Question:
I want to create logins & users for my c#.net winforms application which uses sql server 2005 express .& upto my knowledge i have built these steps.
So , I want to ask that are these steps correct or am i making a lot of mistakes.
Also, if am missing any step then please add new steps.
Also, in the last step, what should i do, do i have to grant permissions to both ,USERS & SCHEMA, OR to only USER, OR to only SCHEMA.
I am seeking improvements in this model or a new model if anybody can provide. Would be a great help.
I want to GRANT & DENY permissions of DATABASE LEVEL such as CREATE, DROP, ALTER DATABASE ; of TABLE LEVEL such as INSERT , DELETE, ALTER, UPDATE & of COLUMN LEVEL.
Also, is creation of schema necessary?
As far as i know:
CREATION OF LOGIN is necessary
CREATION OF USER for the above created login is necessary
CREATION OF SCHEMA is or is not necessary? i don't know.
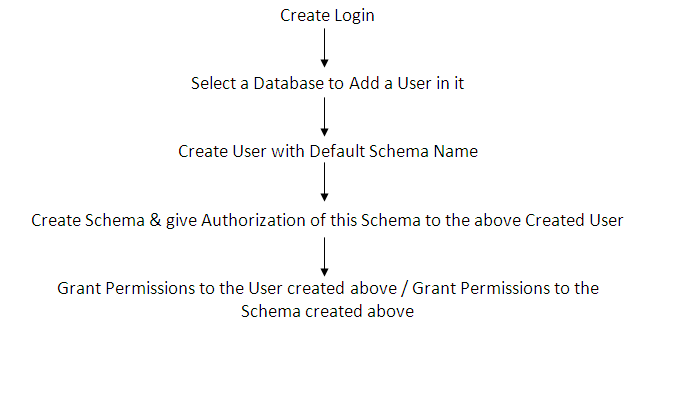
Answer: I'm changing my whole answer. I really think it's not a good idea to grant uses direct login access to your db. The DB is not the right "choke point" for permissions. Create one user with the total db permissions you will need. Then grant the users features in your application based on their role in the application (tracked in a table in your database).
There are a lot of problems with creating 1 login per user in your database. A few are 1. Maintainance nightmare 2. Now your users can log in to your db directly if they can get connected to it with Management studio or some other tool.
1. To elaborate . . . create one login for your application. Name it something like MyApplicationUser.
2. Create a table in your application to track the roles that each user could be part of. This can also track the features they are allowed to have in your application (though probably in a different table)
3. When the user starts the application, the application is opend using the same db credentials (MyApplicationUser)
4. Now you know who the user is (based on NTID, or application login), and you can give them the features that are appropriate to them in the application)